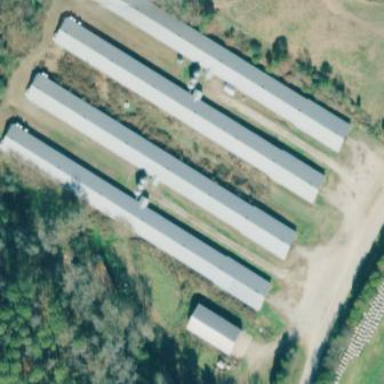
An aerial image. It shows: Poultry farmyard.